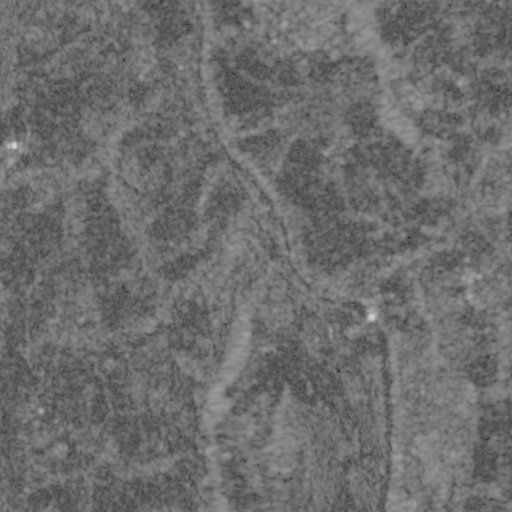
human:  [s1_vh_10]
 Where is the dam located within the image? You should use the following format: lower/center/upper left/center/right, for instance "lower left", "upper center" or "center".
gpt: The dam is located in the center right of the image.
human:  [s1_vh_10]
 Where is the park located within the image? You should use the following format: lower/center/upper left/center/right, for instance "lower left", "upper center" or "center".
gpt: The park is located in the upper left of the image.
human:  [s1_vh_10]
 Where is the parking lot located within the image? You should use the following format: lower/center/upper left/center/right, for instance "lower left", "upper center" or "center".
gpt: The parking lot is located in the upper left of the image.
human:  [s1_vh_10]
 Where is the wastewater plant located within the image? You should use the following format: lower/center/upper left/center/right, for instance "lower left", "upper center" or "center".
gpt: The wastewater plant is located in the center right of the image.
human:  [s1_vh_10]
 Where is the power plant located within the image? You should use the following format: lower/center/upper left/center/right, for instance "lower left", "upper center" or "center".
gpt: There is no power plant in the image.

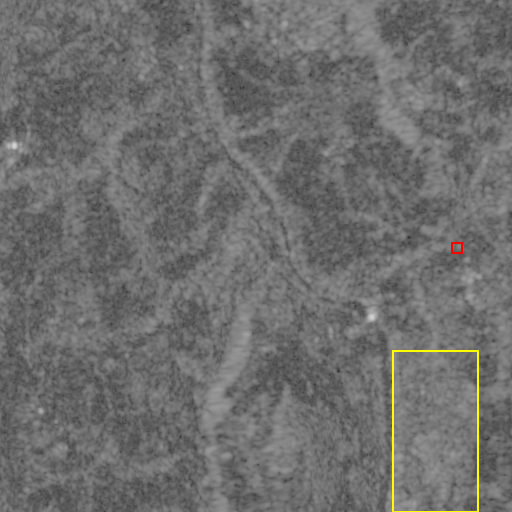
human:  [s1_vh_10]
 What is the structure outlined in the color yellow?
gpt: The structure outlined in yellow is a crop field.
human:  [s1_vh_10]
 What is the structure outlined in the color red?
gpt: The structure outlined in red is a wastewater plant.
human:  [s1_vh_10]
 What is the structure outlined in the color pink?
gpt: There is no pink outline.